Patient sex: M
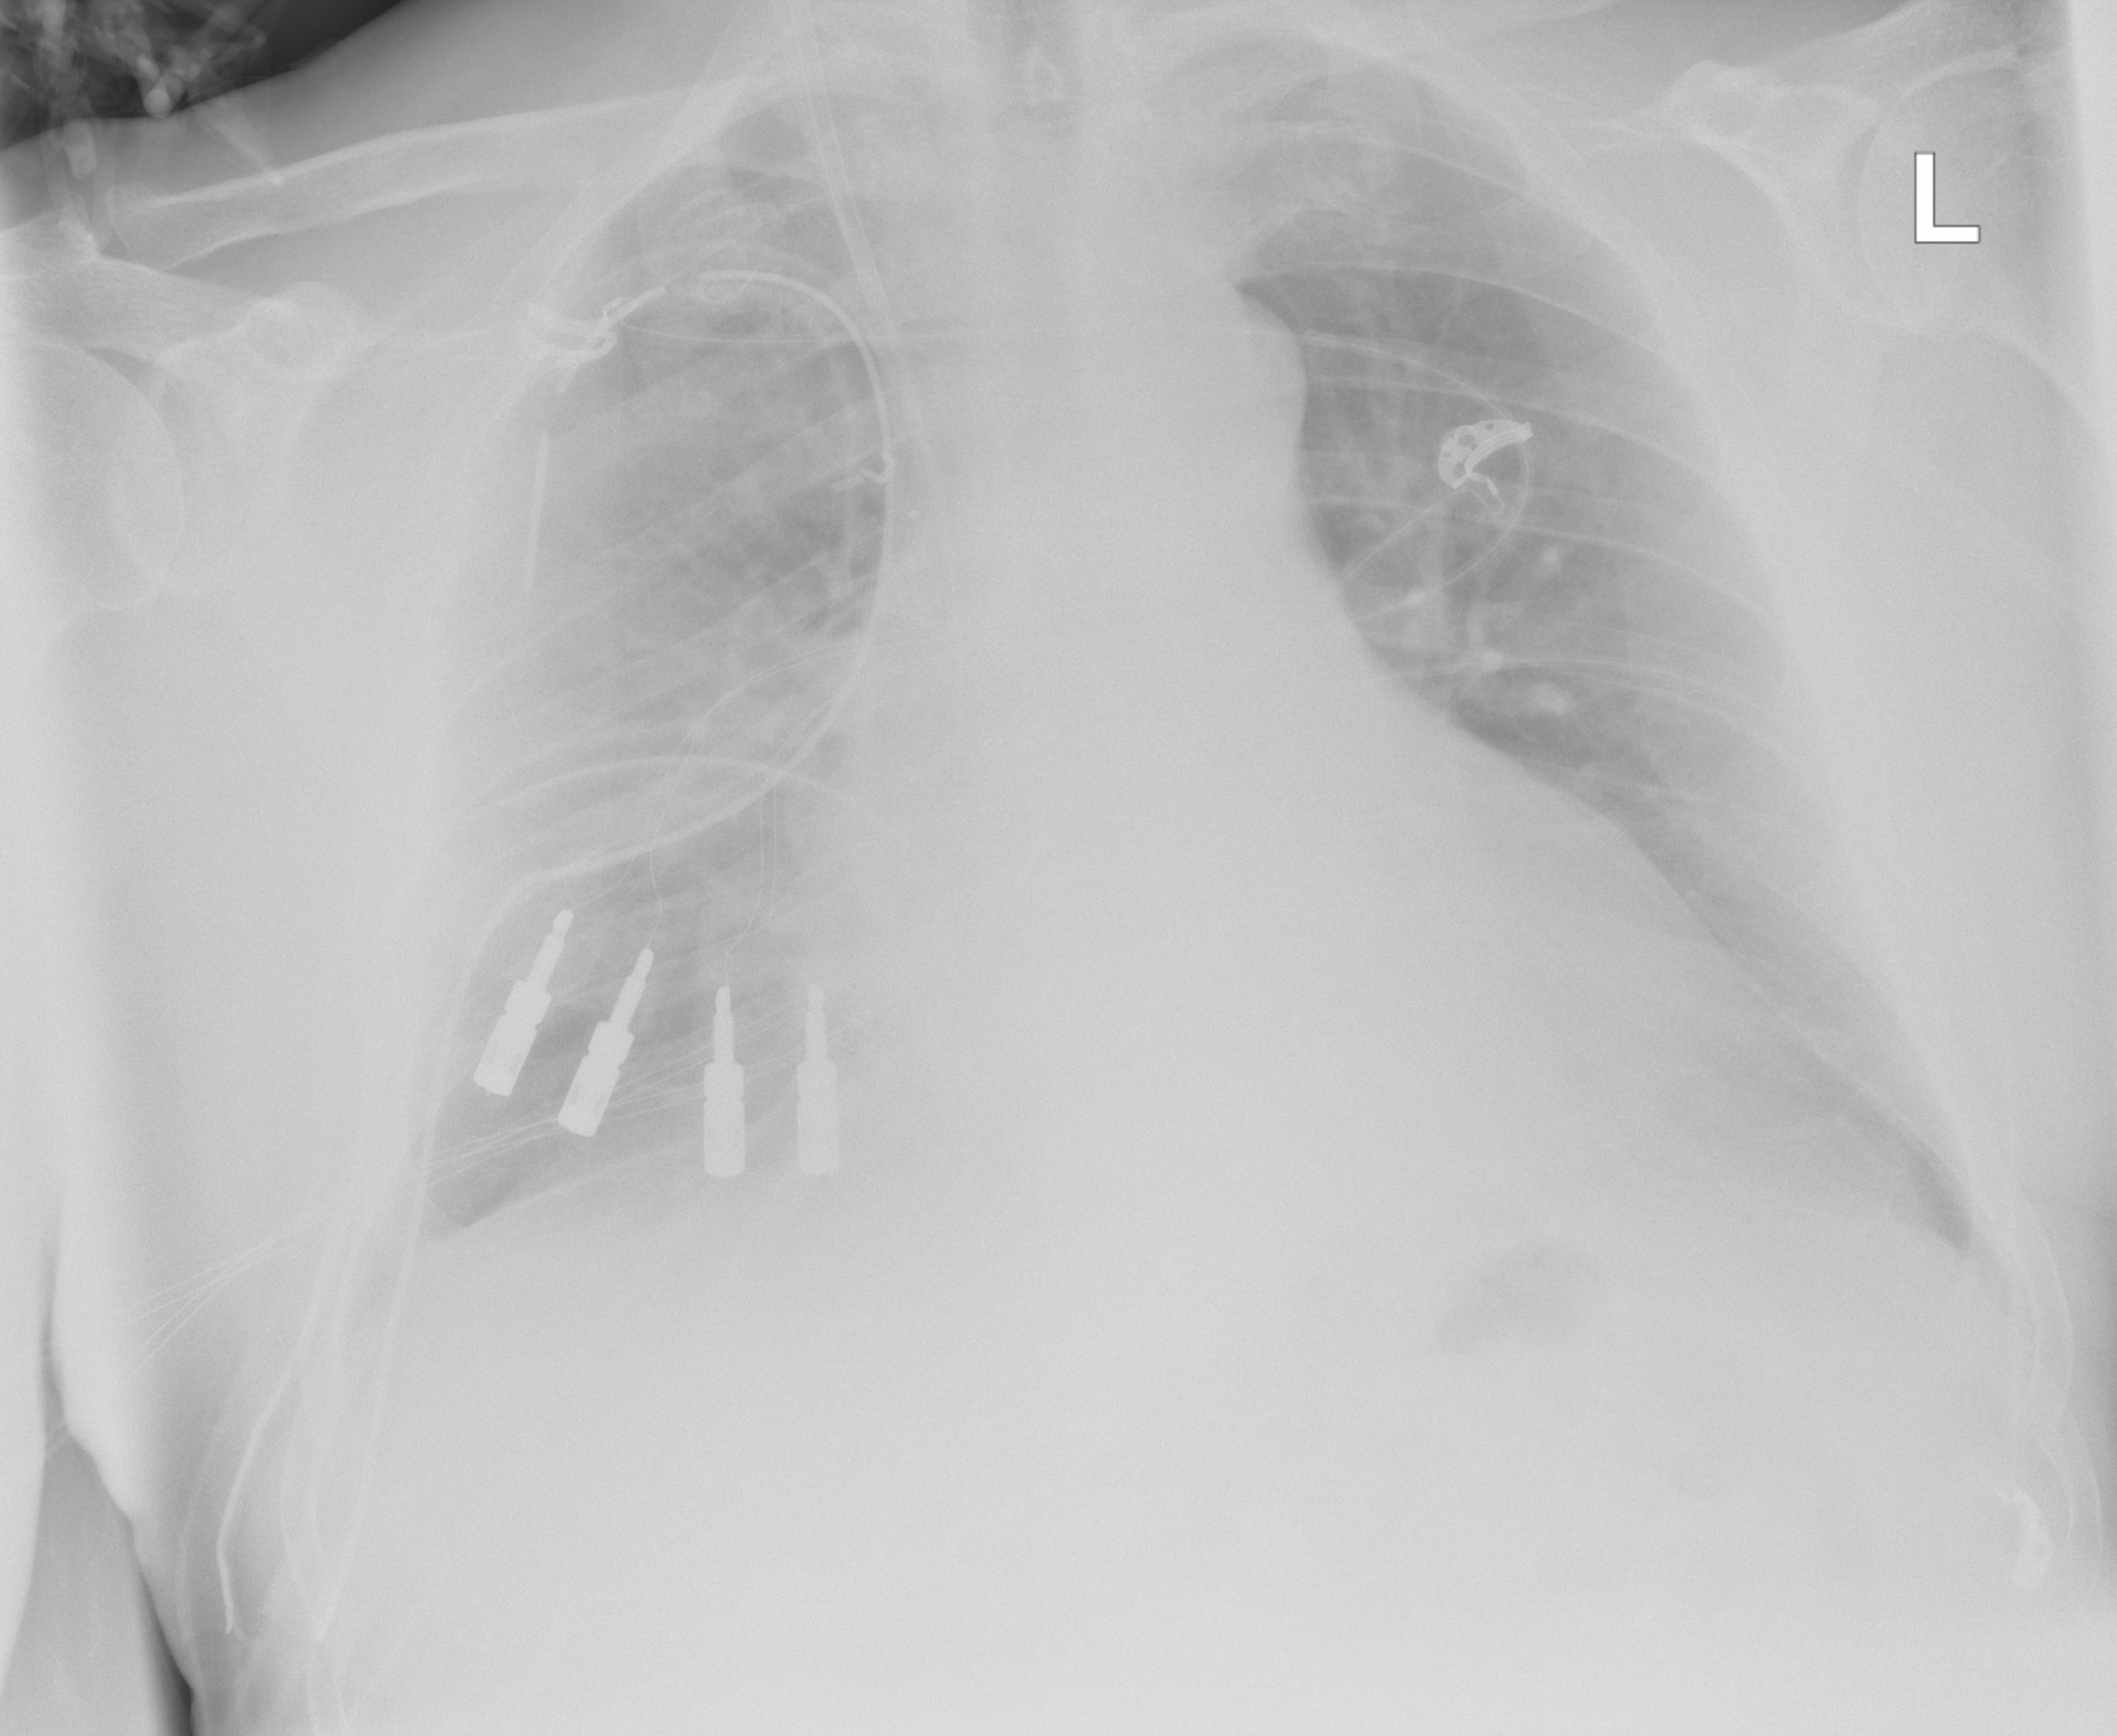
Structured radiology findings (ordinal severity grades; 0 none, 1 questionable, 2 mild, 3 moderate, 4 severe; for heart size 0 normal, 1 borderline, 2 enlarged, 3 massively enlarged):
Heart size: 2
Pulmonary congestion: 0
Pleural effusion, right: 2
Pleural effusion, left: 2
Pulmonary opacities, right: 2
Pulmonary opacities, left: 0
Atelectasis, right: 2
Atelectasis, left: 2